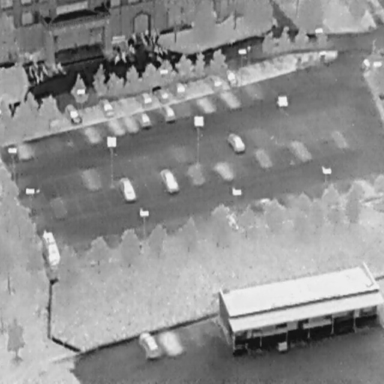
There are 31 objects shown in the infrared image, including 13 Cars, and 18 Bicycles.